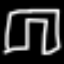
Label: pants